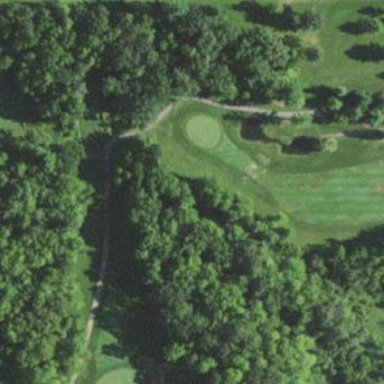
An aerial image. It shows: Area with grass used as rough in golf course.